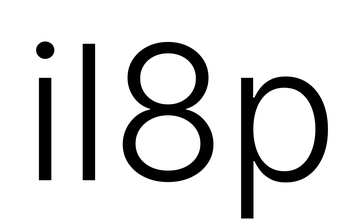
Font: Inter_Light